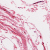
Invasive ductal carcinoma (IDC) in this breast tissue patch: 0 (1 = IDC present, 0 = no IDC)